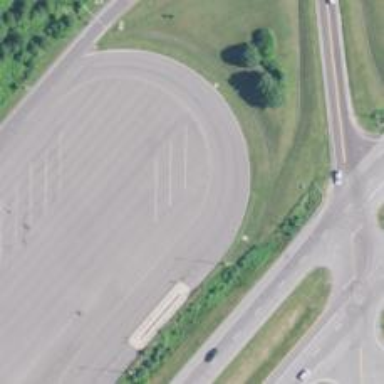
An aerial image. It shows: Service road leading to weigh station.